Question: I am looking for a control that allows users to zoom and scroll at the same time. It basically needs to be something like Sony Sound Forge has, see bottom of this screenshot:

It looks and behaves like a normal scroll bar, with the addition that you can drag the edges to the left and right making the chart zoom in/out. Even if the user would be offered alternative ways to zoom in and scroll (e.g. by dragging an area on the chart itself) I still think such a component is useful because it gives the user a direct visual feedback of the position in the data and the amount of zooming that has been applied.
Does such a component exist or do I need to create it myself? Any help is welcome.
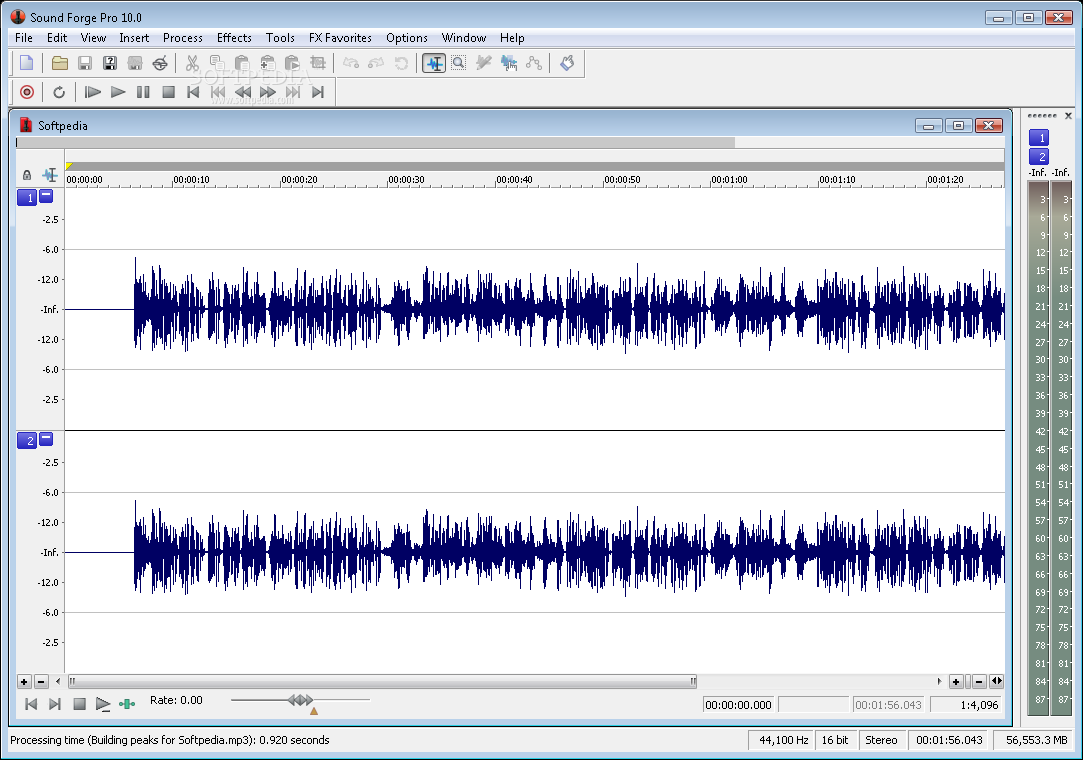
Answer: I think that is very specific control and I don't think that it exists. Also I think it will be faster to create it by yourself, than search for it or even wait when someone answer this question.
To draw custom buttons like in you may use WinAPI function 'DrawThemeBackground'.
I make some short example:

'''
public partial class Form1 : Form
{
readonly Int32 ScrollBarWidth;
readonly Int32 ScrollBarHeight;
public Form1()
{
InitializeComponent();
ScrollBarWidth = GetSystemMetrics(SM_CYVSCROLL);
ScrollBarHeight = GetSystemMetrics(SM_CYHSCROLL);
}
private void panel1_Paint(object sender, PaintEventArgs e)
{
Int32 ZoomMarkerSize = 6;
Graphics G = e.Graphics;
Int32 SBWidth = ScrollBarWidth;
Int32 SBHeight = ScrollBarHeight;
DrawCustomScrollButton(G, 0, 0, SBWidth, SBHeight, Resources.Plus,
(int) SCROLLBARSTYLESTATES.SCRBS_NORMAL);
DrawCustomScrollButton(G, SBWidth, 0, ZoomMarkerSize, SBHeight, null,
(int) SCROLLBARSTYLESTATES.SCRBS_NORMAL);
DrawCustomScrollButton(G, SBWidth + ZoomMarkerSize, 0, SBWidth, SBHeight, Resources.Minus,
(int) SCROLLBARSTYLESTATES.SCRBS_HOT);
}
public void DrawCustomScrollButton (Graphics aG, Int32 aX, Int32 aY, Int32 aWidth, Int32 aHeight,
Image aImage, Int32 aState)
{
RECT R = new RECT () { left = aX, top = aY, right = aX + aWidth, bottom = aY + aHeight };
RECT NotUsed = R;
IntPtr ThemeHandle = OpenThemeData(this.Handle, "SCROLLBAR");
IntPtr HDC = aG.GetHdc();
DrawThemeBackground
(
ThemeHandle, HDC,
(int) SCROLLBARPARTS.SBP_THUMBBTNHORZ,
aState,
ref R, ref NotUsed
);
aG.ReleaseHdc(HDC);
CloseThemeData(ThemeHandle);
if (aImage != null)
{
aG.DrawImage(aImage,
aX + ((ScrollBarHeight - aImage.Width ) / 2),
aY + ((ScrollBarHeight - aImage.Height ) / 2));
}
}
public struct RECT
{
public Int32 left;
public Int32 top;
public Int32 right;
public Int32 bottom;
}
[DllImport("user32.dll")]
public static extern int GetSystemMetrics(int smIndex);
[DllImport("uxtheme.dll", ExactSpelling=true)]
public extern static Int32 DrawThemeBackground(IntPtr hTheme, IntPtr hdc, int iPartId,
int iStateId, ref RECT pRect, ref RECT pClipRect);
[DllImport("uxtheme.dll", ExactSpelling=true, CharSet=CharSet.Unicode)]
public static extern IntPtr OpenThemeData(IntPtr hWnd, String classList);
[DllImport("uxtheme.dll", ExactSpelling=true)]
public extern static Int32 CloseThemeData(IntPtr hTheme);
public int SM_CYHSCROLL = 3;
public int SM_CYVSCROLL = 20;
public int SBP_ARROWBTN = 1;
public int ABS_UPNORMAL = 1;
public int ABS_UPHOT = 2;
public int ABS_UPHOVER = 17;
public enum ARROWBTNSTATES {
ABS_UPNORMAL = 1,
ABS_UPHOT = 2,
ABS_UPPRESSED = 3,
ABS_UPDISABLED = 4,
ABS_DOWNNORMAL = 5,
ABS_DOWNHOT = 6,
ABS_DOWNPRESSED = 7,
ABS_DOWNDISABLED = 8,
ABS_LEFTNORMAL = 9,
ABS_LEFTHOT = 10,
ABS_LEFTPRESSED = 11,
ABS_LEFTDISABLED = 12,
ABS_RIGHTNORMAL = 13,
ABS_RIGHTHOT = 14,
ABS_RIGHTPRESSED = 15,
ABS_RIGHTDISABLED = 16,
ABS_UPHOVER = 17,
ABS_DOWNHOVER = 18,
ABS_LEFTHOVER = 19,
ABS_RIGHTHOVER = 20,
};
public enum SCROLLBARSTYLESTATES {
SCRBS_NORMAL = 1,
SCRBS_HOT = 2,
SCRBS_PRESSED = 3,
SCRBS_DISABLED = 4,
SCRBS_HOVER = 5,
};
public enum SCROLLBARPARTS {
SBP_ARROWBTN = 1,
SBP_THUMBBTNHORZ = 2,
SBP_THUMBBTNVERT = 3,
SBP_LOWERTRACKHORZ = 4,
SBP_UPPERTRACKHORZ = 5,
SBP_LOWERTRACKVERT = 6,
SBP_UPPERTRACKVERT = 7,
SBP_GRIPPERHORZ = 8,
SBP_GRIPPERVERT = 9,
SBP_SIZEBOX = 10,
};
}
'''
Here are form source files and two test PNG images for resources:
<URL>
Check MSDN for additional info about this API and PINVOKE.NET site for function signatures.
More better solution is to use 'VisualStyleRenderer' class. Sorry for first complicate example. I did not know about that class before. So my 'DrawCustomScrollButton' function should be replaced:
'''
public void DrawCustomScrollButton (Graphics aG, Int32 aX, Int32 aY, Int32 aWidth, Int32 aHeight,
Image aImage, Int32 aState)
{
Rectangle R = new Rectangle(aX, aY, aX + aWidth, aY + aHeight);
VisualStyleRenderer Renderer = new VisualStyleRenderer
(
VisualStyleElement.ScrollBar.ThumbButtonHorizontal.Normal
);
Renderer.DrawBackground(aG, R);
if (aImage != null)
{
aG.DrawImage(aImage,
aX + ((ScrollBarHeight - aImage.Width ) / 2),
aY + ((ScrollBarHeight - aImage.Height ) / 2));
}
}
'''
Considering your comments, I made new try to recreate this custom control. Main idea was to use standart ScrollBar and put zoom markers above it (two Panel controls). It looks easy at first sight. But to combine these components together was more difficult than I thought.
The main problem is that difficult to alter behavior of system ScrollBar control. I found out that it does not allow to handle some events in windows message queue that I wanted to override. For example MouseUp event and some other.
In the end, I think the only right way is to recreate own copy of ScrollBar control from scratch in which will not have these constraints. Because of that, initially I went the wrong way and unfortunately did not solve your task.
Anyway here my current results (full solution):
<URL>